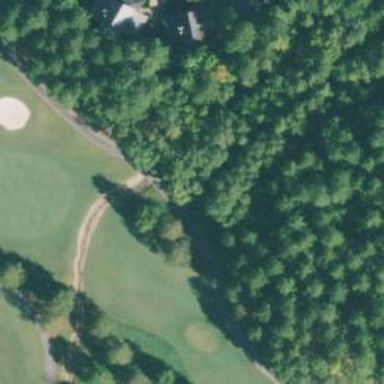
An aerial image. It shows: Service road that includes bridge over golf cart path.